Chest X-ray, PA view. Patient: 36 years old, sex F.
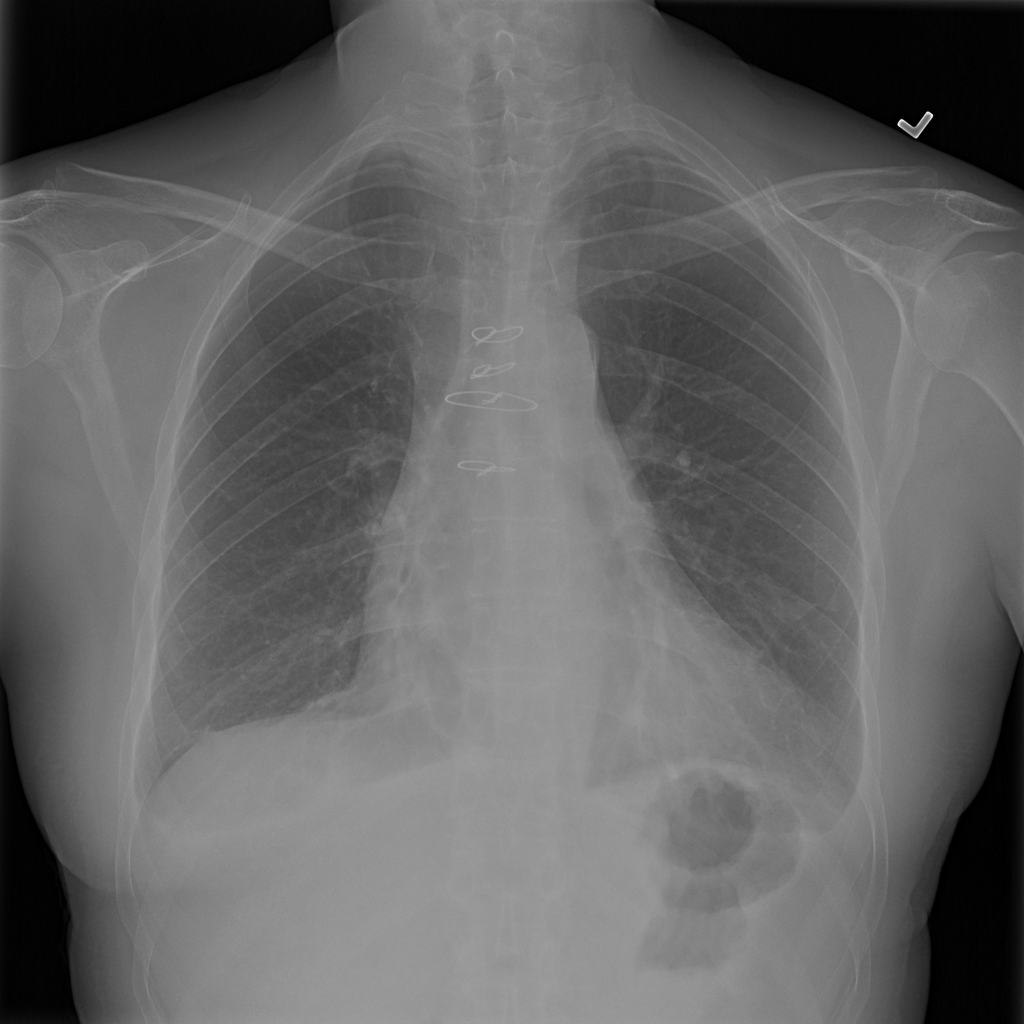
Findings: Effusion